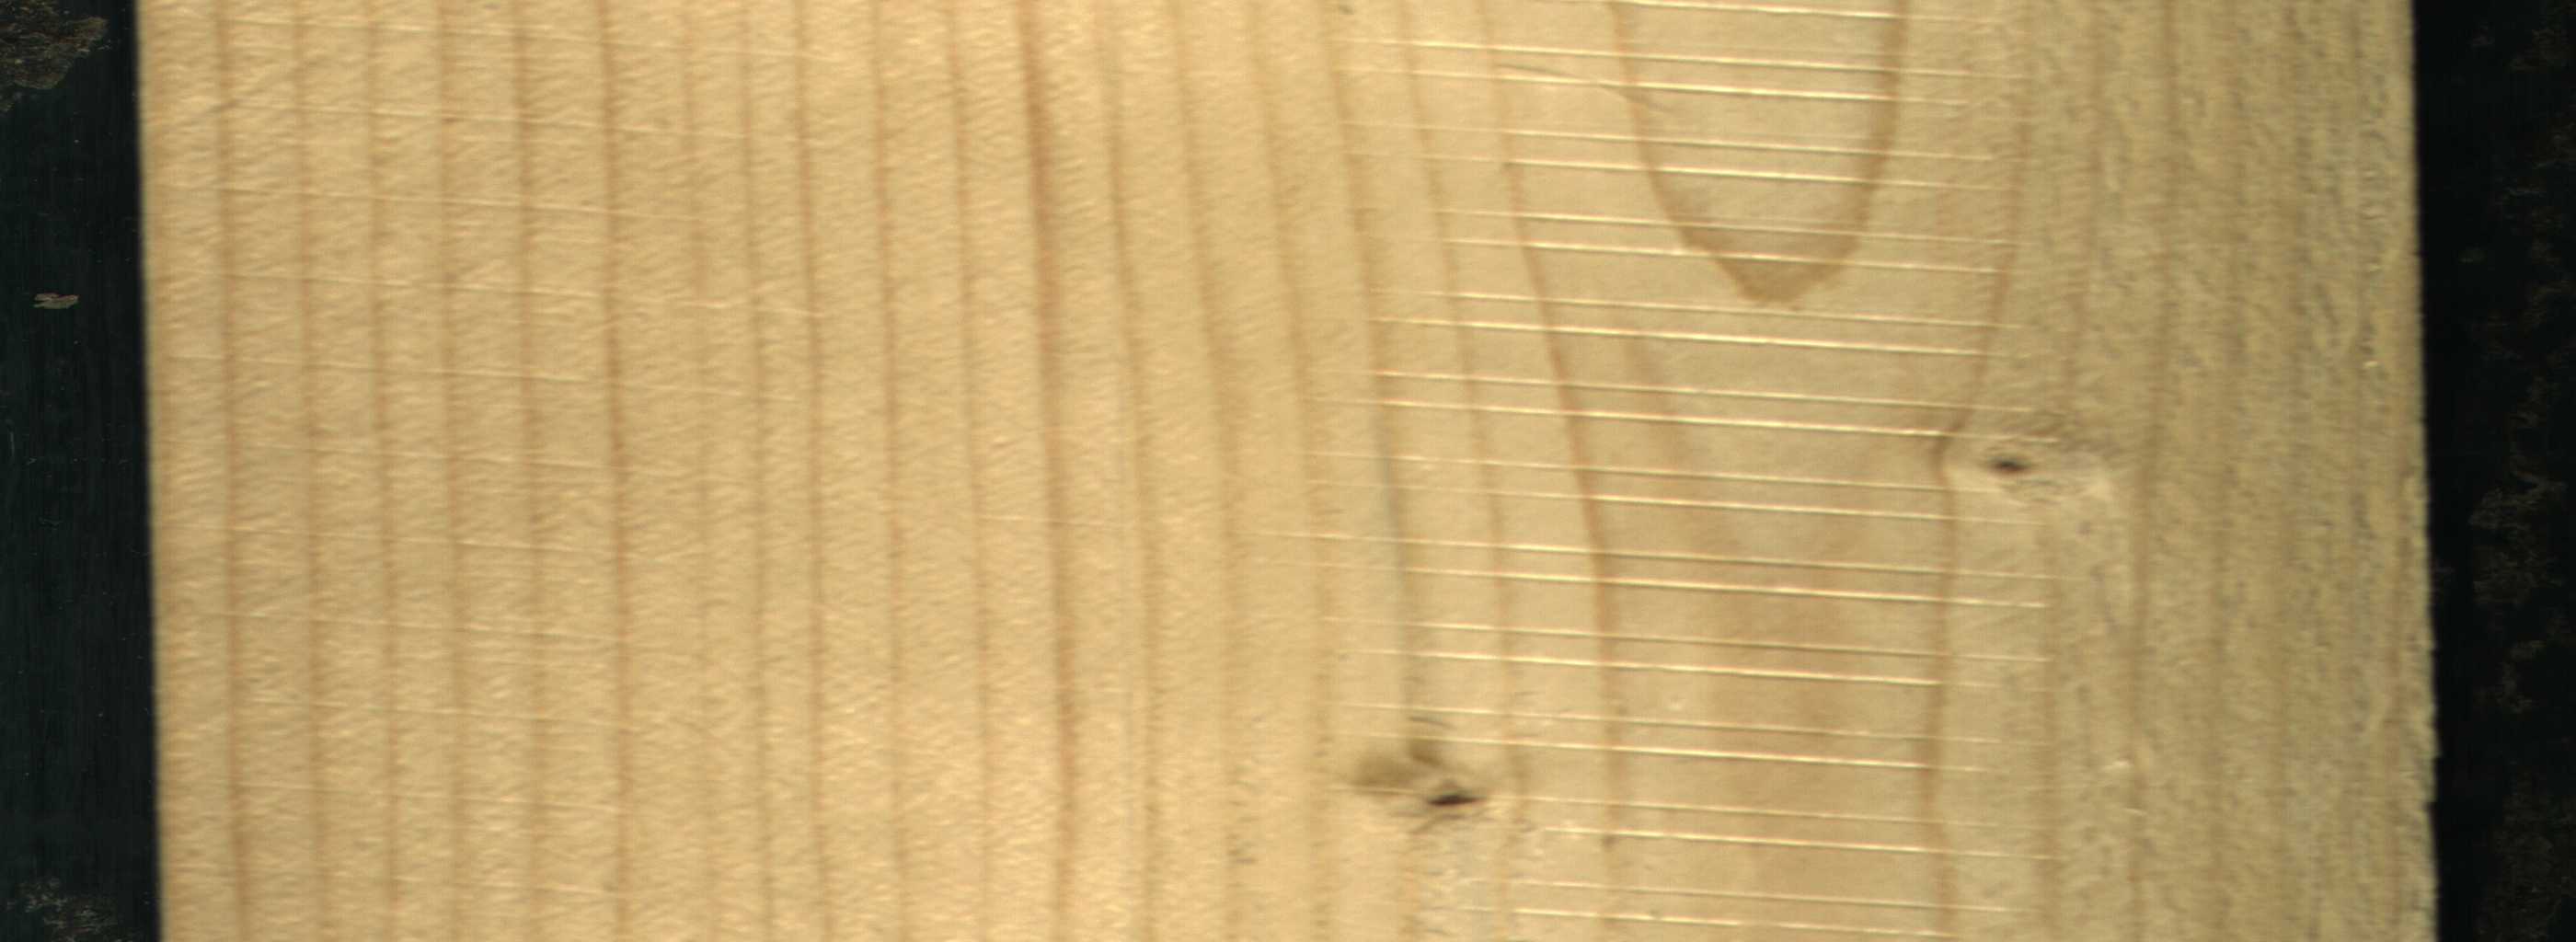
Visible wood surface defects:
Live_Knot
Live_Knot